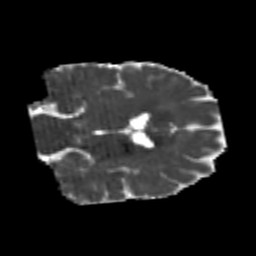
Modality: MD
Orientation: coronal
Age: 25
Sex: male
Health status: healthy
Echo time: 0.074 s